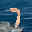
Label: 7